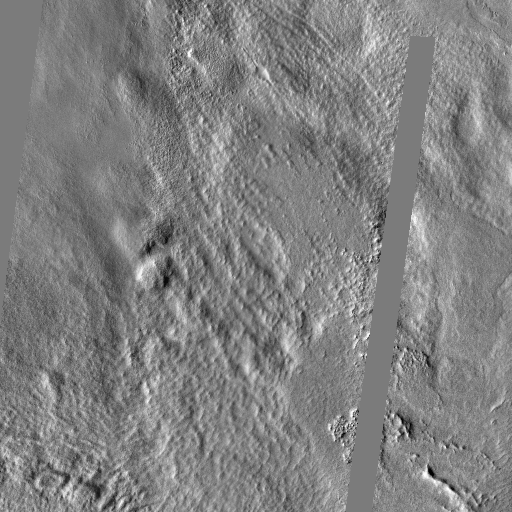
Crater classes present: Background, Other